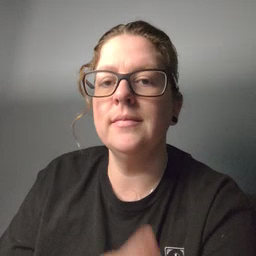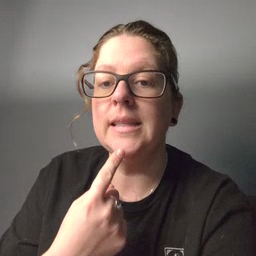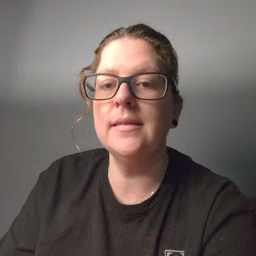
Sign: say